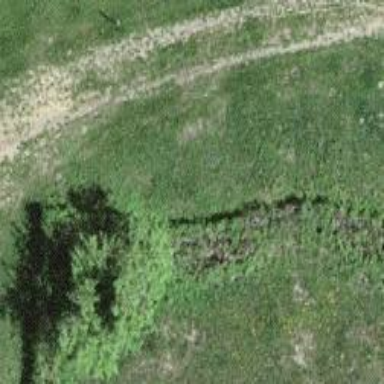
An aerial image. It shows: Hedge acting as barrier.